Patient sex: F
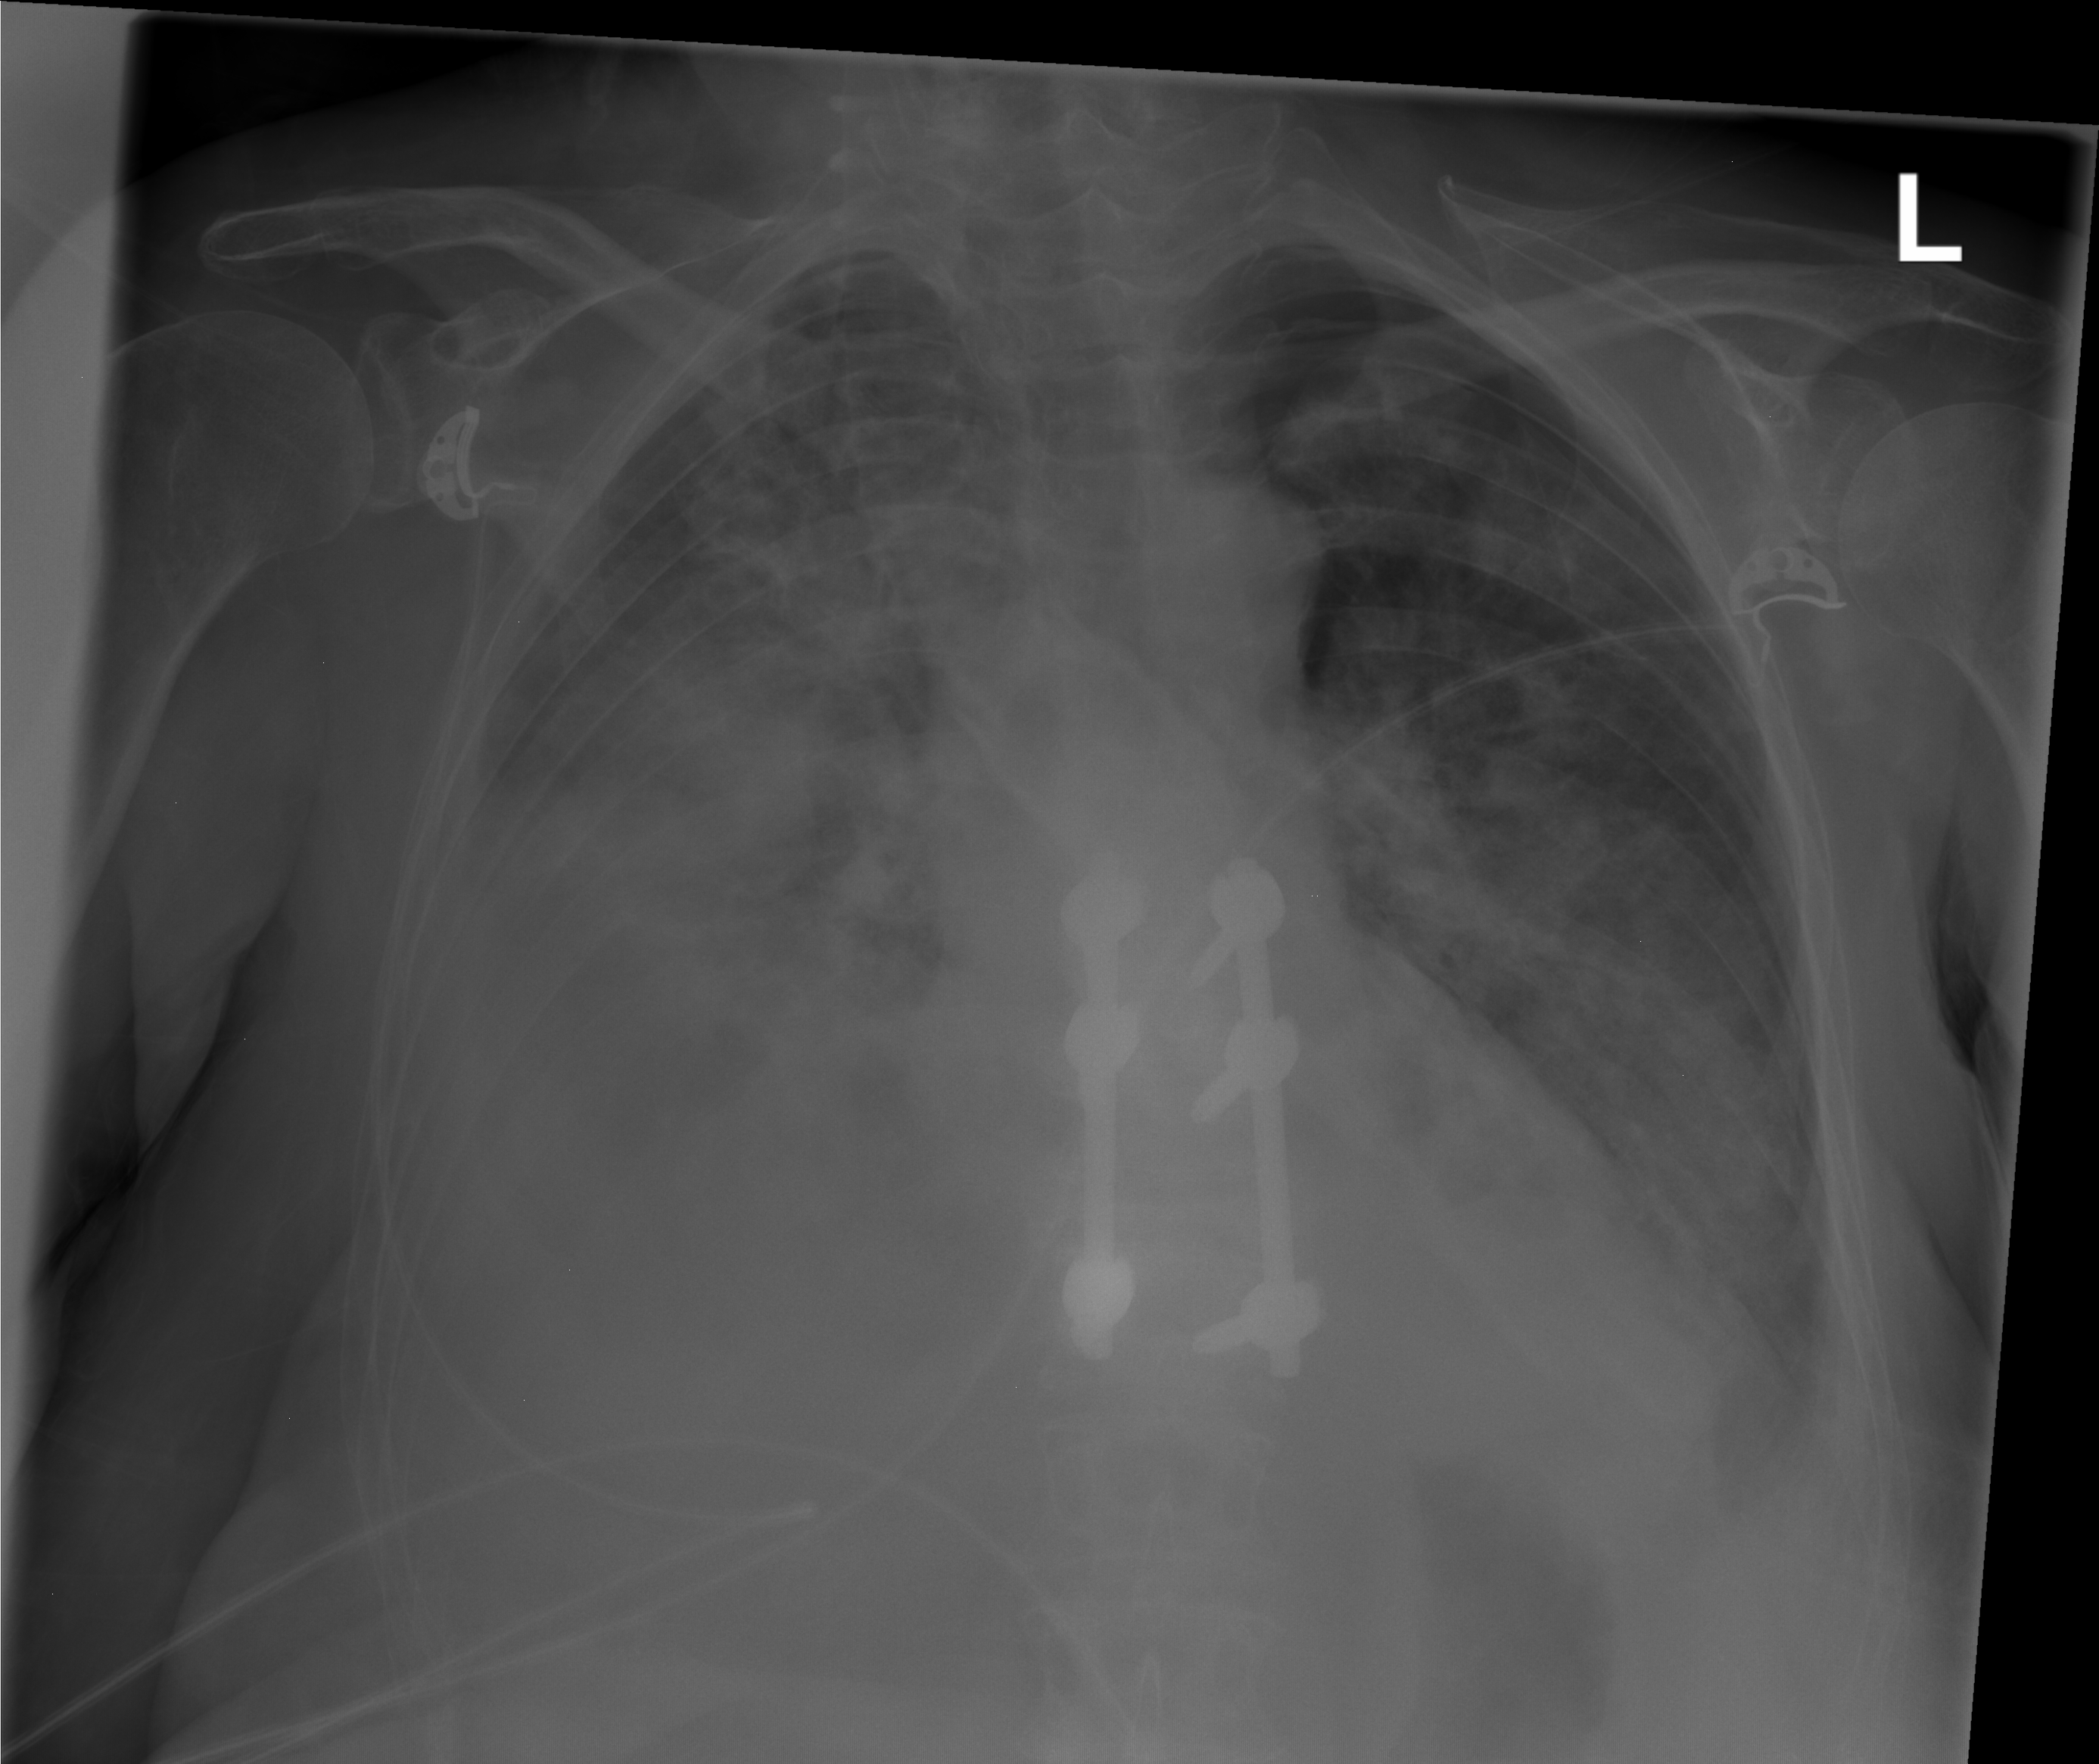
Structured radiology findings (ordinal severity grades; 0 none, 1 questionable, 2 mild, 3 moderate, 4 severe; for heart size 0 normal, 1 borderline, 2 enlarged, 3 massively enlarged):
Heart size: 0
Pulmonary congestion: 0
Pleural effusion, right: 2
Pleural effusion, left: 2
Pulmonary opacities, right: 2
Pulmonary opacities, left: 2
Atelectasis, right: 3
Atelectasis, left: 3